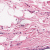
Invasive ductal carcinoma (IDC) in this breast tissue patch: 0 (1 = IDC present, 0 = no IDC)